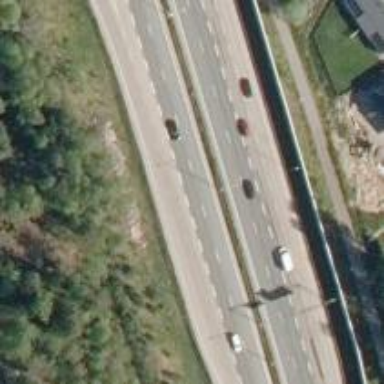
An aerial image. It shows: Asphalt trunk link road.